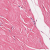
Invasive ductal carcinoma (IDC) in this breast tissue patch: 0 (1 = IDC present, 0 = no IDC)